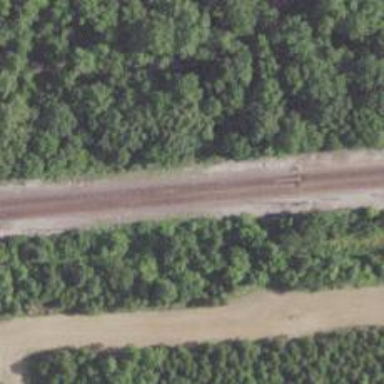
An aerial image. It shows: Railway crossover.